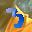
Label: 3